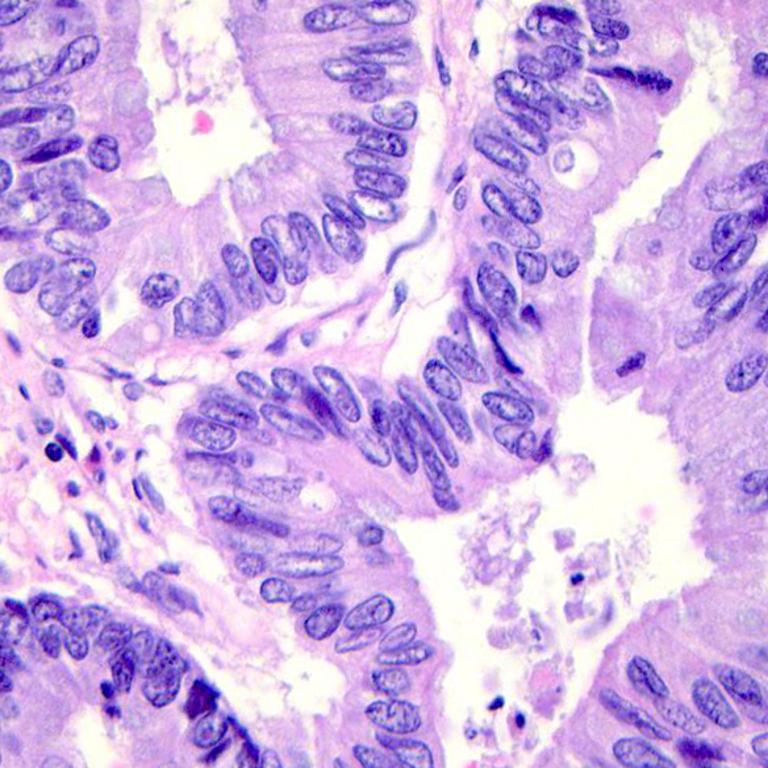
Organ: colon
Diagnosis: adenocarcinomas